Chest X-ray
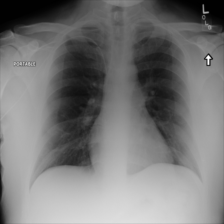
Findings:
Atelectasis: negative
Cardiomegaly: negative
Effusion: negative
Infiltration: negative
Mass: negative
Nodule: negative
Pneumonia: negative
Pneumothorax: negative
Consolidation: negative
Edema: negative
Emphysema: negative
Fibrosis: negative
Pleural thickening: negative
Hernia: negative